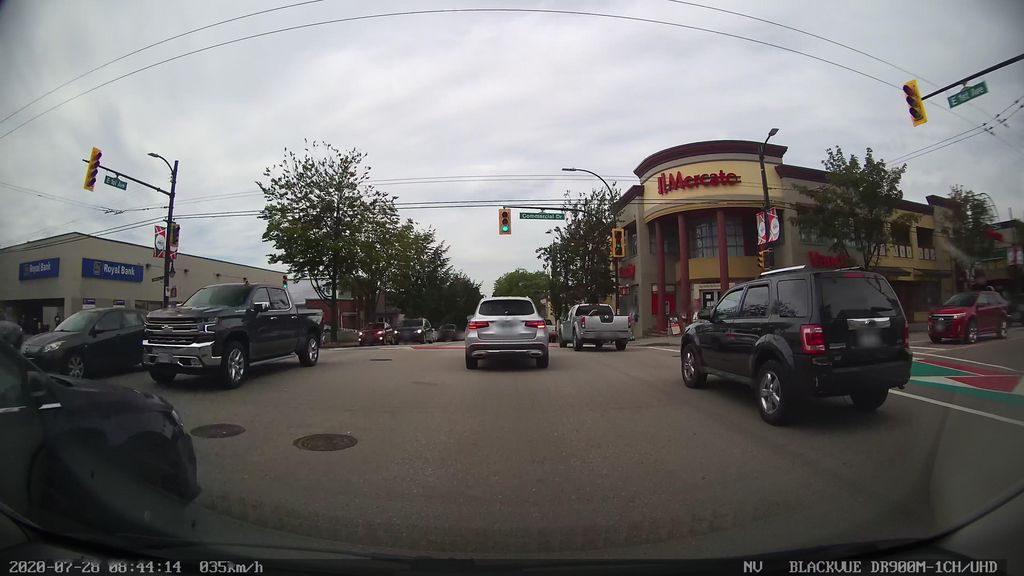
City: vancouver